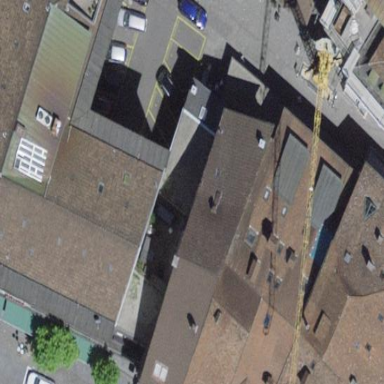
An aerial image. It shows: Flat roof retail building.